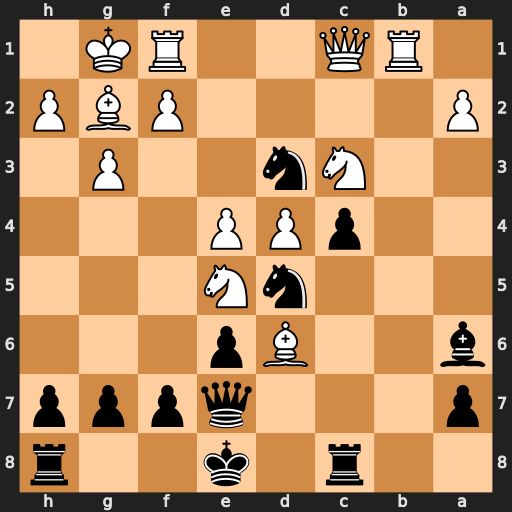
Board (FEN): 2r1k2r/p3qppp/b2Bp3/3nN3/2pPP3/2Nn2P1/P4PBP/1RQ2RK1
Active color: b
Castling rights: k
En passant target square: -
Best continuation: Nxc1 Bxe7 Nxc3 Rfxc1 Ne2+